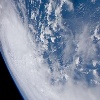
Label: cloud